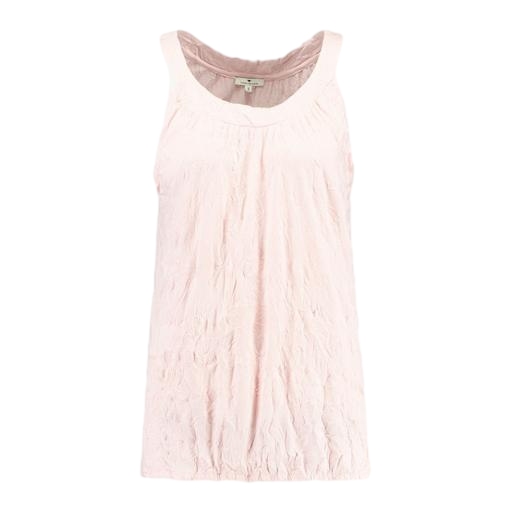
pink tie neck fil coupé top, pink pleated front sleeveless top, pink graham spencer tank, white background